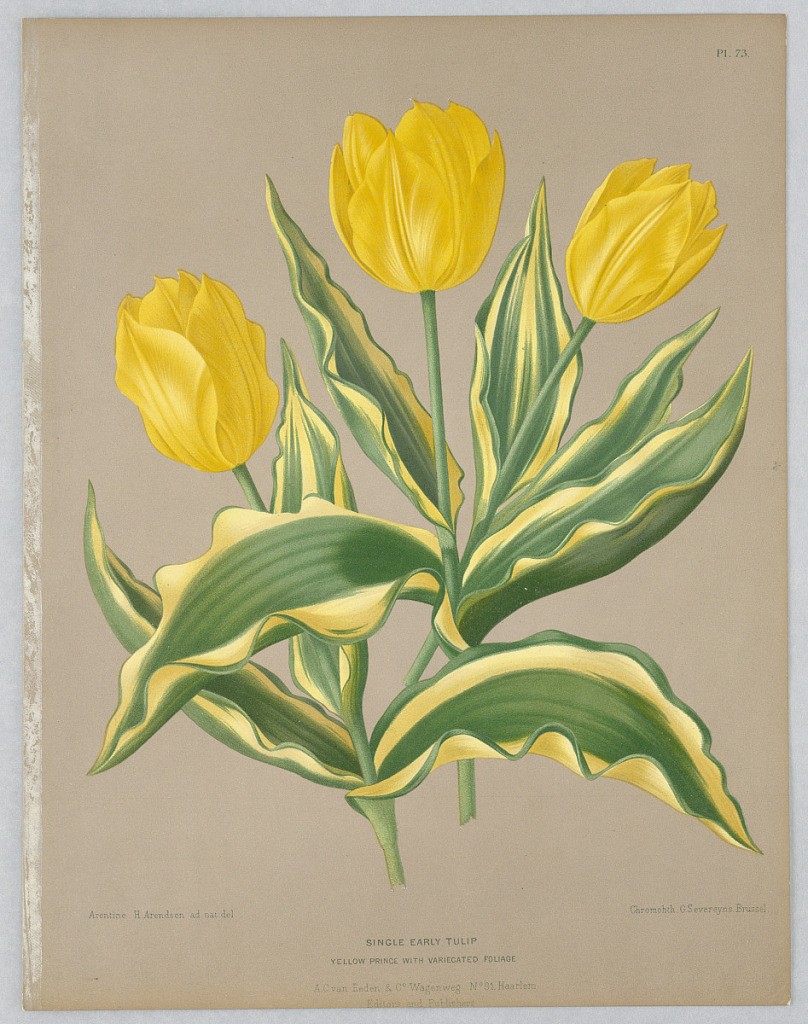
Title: Single Early Tulip, Plate 73 from A. C. Van Eeden's "Flora of Haarlem"
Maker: Arentine H. Arendsen, Dutch, 1836 - 1915
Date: ca. 1881
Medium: Chromolithograph on paper
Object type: Print
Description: Disbound color plate "Single Early Tulip" from A. C. Van Eeden's "Flora of Haarlem."